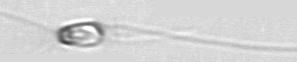
Label: Chaetoceros_danicus